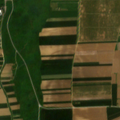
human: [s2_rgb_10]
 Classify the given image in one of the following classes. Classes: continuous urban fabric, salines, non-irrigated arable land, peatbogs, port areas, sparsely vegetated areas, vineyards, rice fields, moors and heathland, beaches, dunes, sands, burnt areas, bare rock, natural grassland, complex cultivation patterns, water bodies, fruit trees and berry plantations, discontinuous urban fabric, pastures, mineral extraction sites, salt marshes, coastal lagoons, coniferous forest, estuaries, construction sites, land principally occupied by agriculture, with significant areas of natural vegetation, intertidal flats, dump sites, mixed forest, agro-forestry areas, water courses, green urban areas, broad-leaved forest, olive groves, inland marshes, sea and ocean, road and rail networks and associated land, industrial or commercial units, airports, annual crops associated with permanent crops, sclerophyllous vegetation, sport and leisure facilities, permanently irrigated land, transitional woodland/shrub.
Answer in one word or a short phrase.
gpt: non-irrigated arable land, vineyards, land principally occupied by agriculture, with significant areas of natural vegetation, transitional woodland/shrub